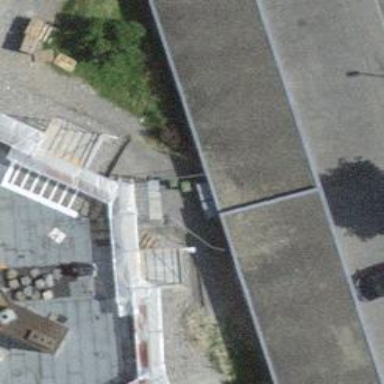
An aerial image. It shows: Path tunnel through building passage.